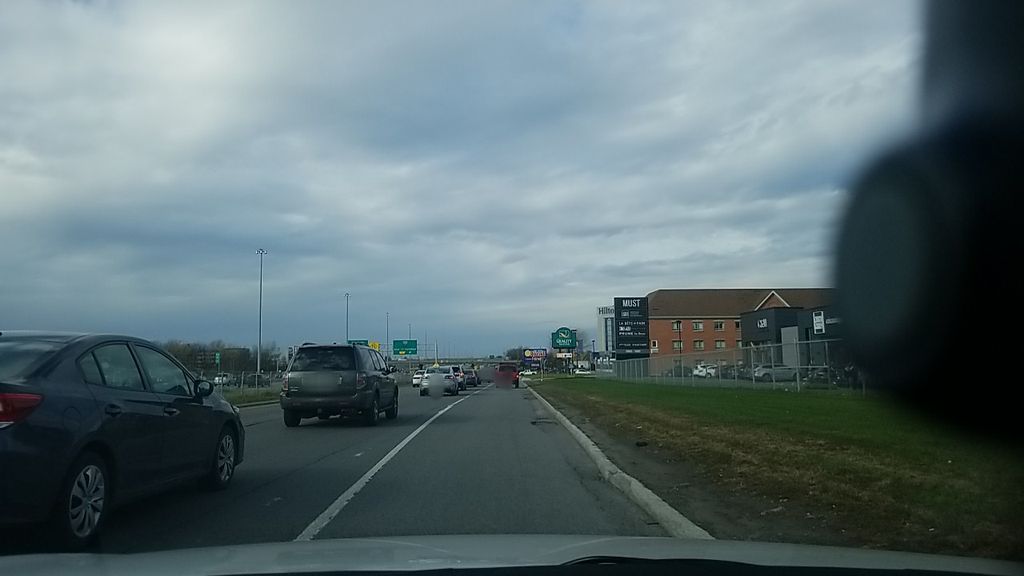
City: montreal